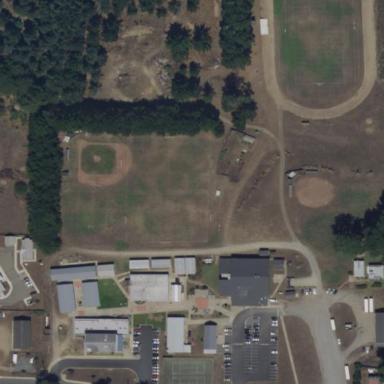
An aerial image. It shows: Baseball pitch for leisure and sports activities.